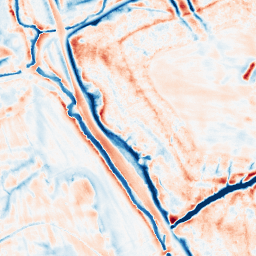
Category: edge_preserving
Decomposition family: bilateral
Decomposition parameters: d: 21
sigma_color: 25
sigma_space: 75
Upsampling method: bicubic
Upsampling parameters: scale: 2
Upsampling scale: 2